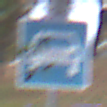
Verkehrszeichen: Kraftfahrstrasse
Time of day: MorningAfternoon
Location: Outdoor (Urban)
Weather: Overcast
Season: NotSpecified
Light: Natural